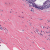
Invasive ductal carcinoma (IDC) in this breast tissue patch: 0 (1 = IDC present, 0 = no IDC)